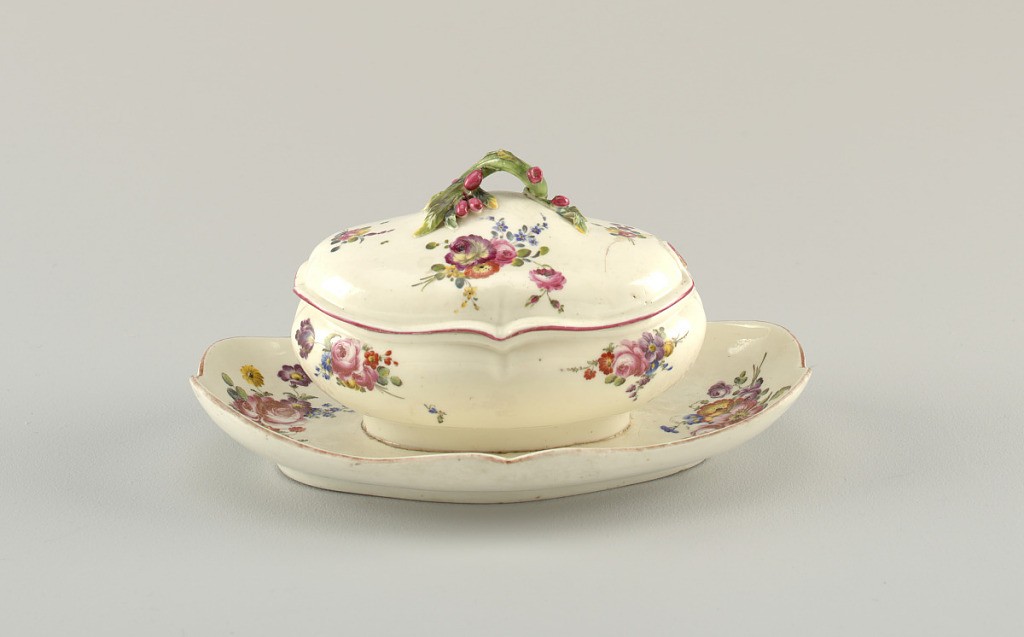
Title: Sugar Bowl and Stand
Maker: Mennecy Porcelain Manufactory, French, active 1735 – 1773
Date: ca. 1770
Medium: soft paste porcelain, vitreous enamel, gold
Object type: sugar bowl and stand
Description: Tray attached to bowl, oval with shaped edges; bowl rounded, with shaped edges which are repeated in contour of domed cover. Cover has handle in form of an olive branch with leaves and olives, and notch for ladle. Decorated with sprays of flowers.